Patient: sex M, age 73
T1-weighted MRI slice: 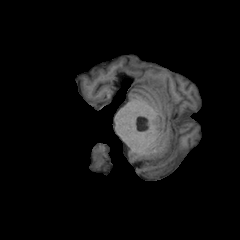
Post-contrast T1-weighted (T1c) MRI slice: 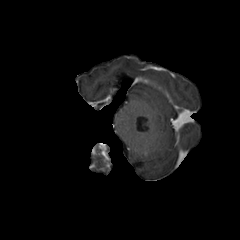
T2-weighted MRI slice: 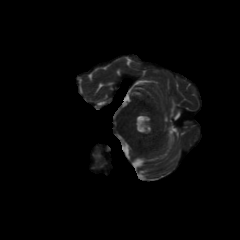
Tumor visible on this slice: no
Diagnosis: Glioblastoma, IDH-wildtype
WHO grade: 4